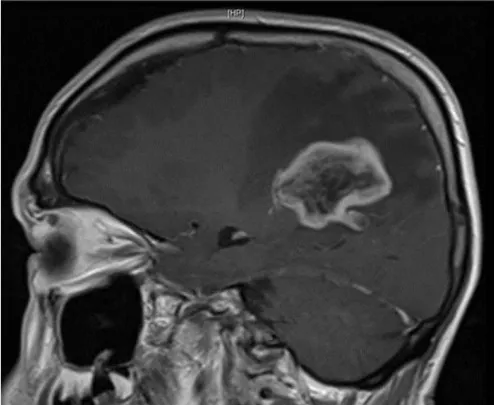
(B) Sagittal T1 post-contrast MRI showing marked increase in the size of the right parietal lobe lesion with surrounding local edema and enhancement.
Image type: radiology (mri)